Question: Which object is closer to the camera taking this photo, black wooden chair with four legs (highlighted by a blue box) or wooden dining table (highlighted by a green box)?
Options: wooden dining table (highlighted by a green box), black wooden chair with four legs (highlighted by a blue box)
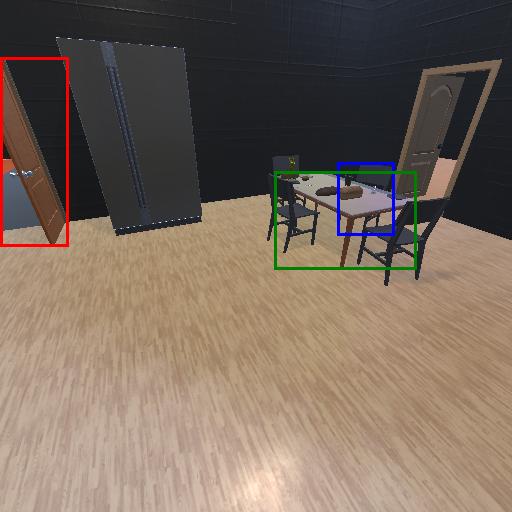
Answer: wooden dining table (highlighted by a green box)